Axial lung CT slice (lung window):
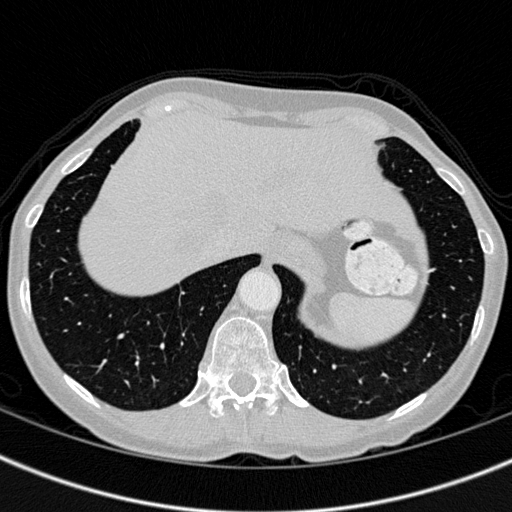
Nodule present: no